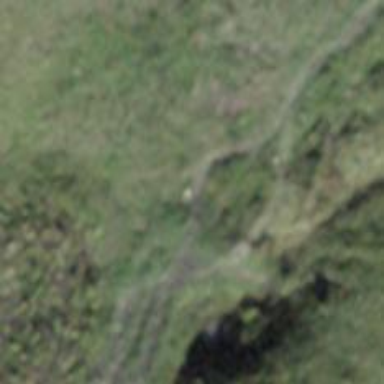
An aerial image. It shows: Path.